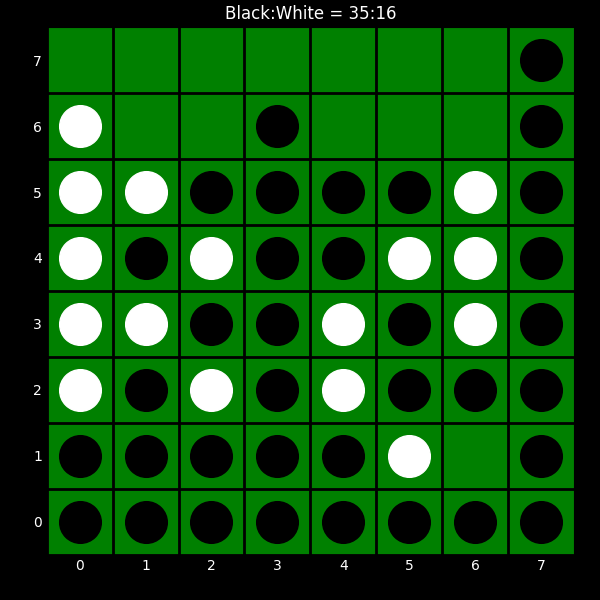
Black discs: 35
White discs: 16